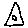
Label: triangle